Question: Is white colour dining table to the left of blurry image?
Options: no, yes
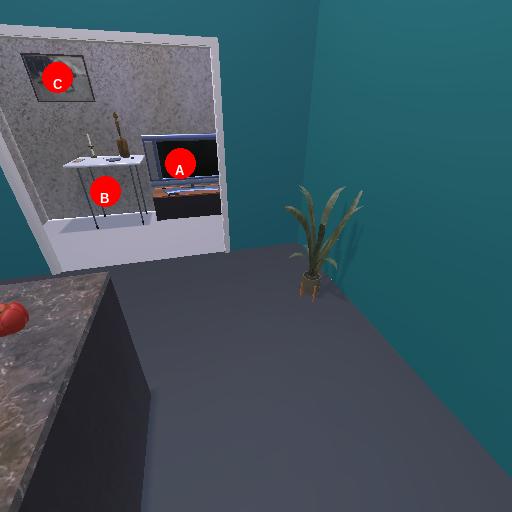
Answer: no